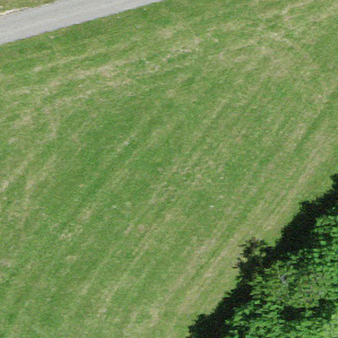
Label: other